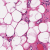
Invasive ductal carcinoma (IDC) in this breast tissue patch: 0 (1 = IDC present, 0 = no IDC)